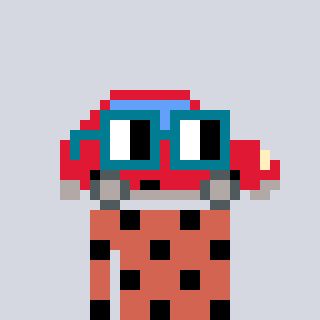
a pixel art character with square dark green glasses, a car-shaped head and a peachy-colored body on a cool background